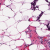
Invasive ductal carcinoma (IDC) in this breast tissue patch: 0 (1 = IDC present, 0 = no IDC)